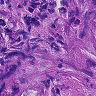
Metastatic tissue present: yes